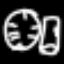
Label: hourglass